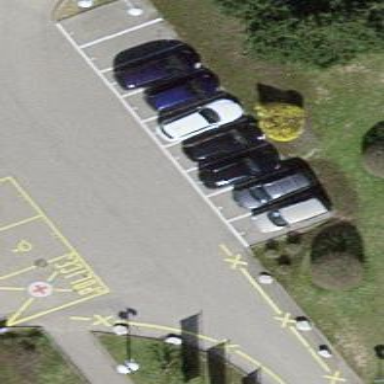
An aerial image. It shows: Street side parking area.